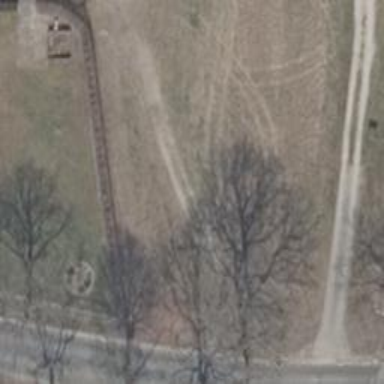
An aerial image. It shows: Grass track with grade5 tracktype.